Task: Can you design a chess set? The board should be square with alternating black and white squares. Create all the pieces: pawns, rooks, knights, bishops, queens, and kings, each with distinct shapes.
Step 2401:
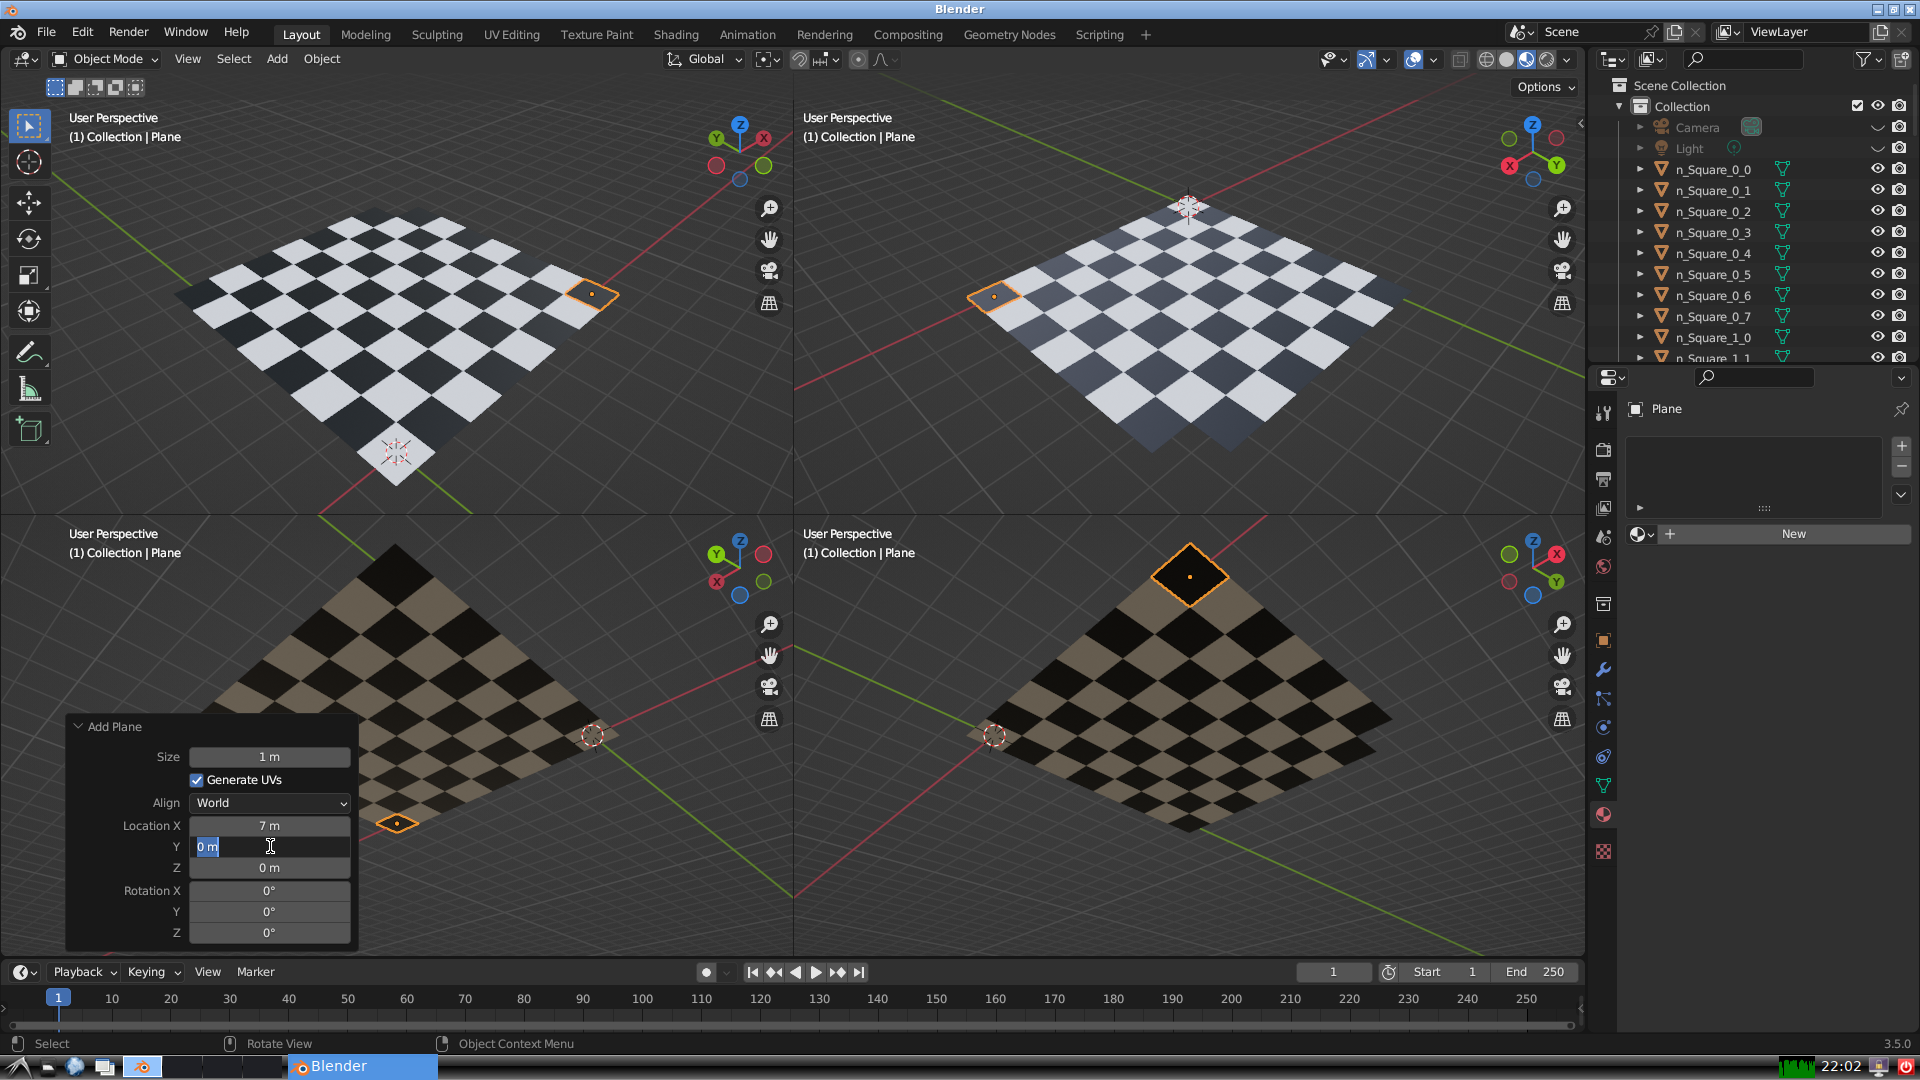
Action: input_text: 7.0